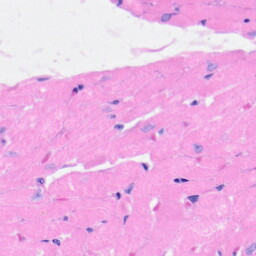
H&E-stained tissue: Heart